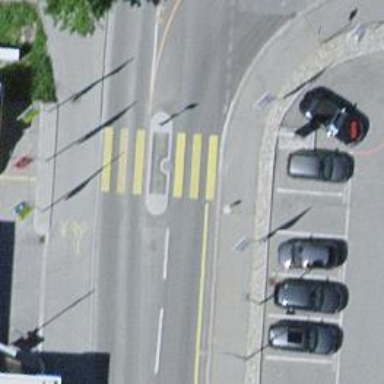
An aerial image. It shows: Uncontrolled road crossing with pedestrian island.